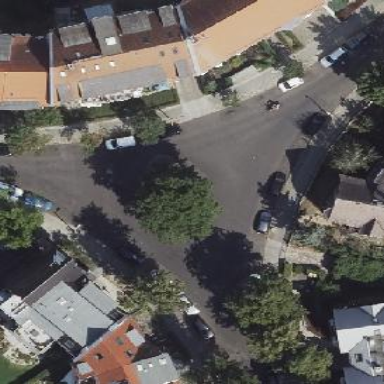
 there is sidewalk made of paving stones."